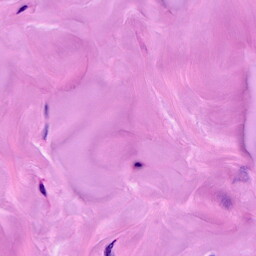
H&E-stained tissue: Breast